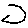
Label: hexagon